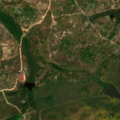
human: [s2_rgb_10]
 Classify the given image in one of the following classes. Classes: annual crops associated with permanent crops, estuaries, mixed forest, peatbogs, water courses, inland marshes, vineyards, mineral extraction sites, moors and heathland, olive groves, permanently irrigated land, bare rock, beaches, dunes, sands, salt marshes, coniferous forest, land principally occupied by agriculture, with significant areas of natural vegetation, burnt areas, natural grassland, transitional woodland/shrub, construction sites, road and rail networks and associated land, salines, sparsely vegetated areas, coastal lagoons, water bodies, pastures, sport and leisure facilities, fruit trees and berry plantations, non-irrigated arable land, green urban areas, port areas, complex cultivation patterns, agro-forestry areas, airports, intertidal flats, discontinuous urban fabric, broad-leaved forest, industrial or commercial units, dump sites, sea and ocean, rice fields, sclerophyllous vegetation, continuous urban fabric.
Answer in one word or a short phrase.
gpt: non-irrigated arable land, agro-forestry areas, broad-leaved forest, transitional woodland/shrub